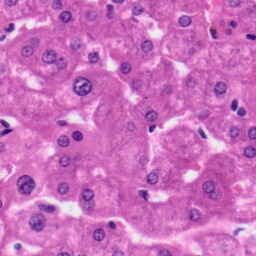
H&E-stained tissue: Liver